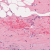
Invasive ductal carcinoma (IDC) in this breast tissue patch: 0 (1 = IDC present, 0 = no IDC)